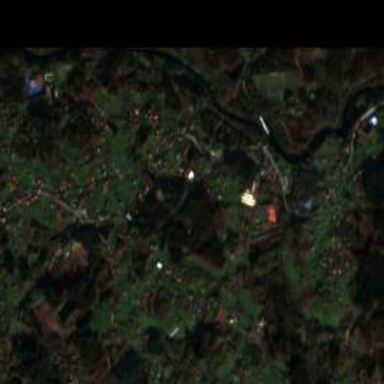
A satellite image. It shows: Small hamlet.